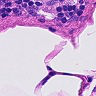
Metastatic tissue present: no